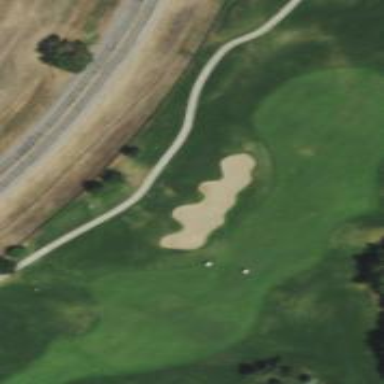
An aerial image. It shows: Grassy area designated as golf fairway.